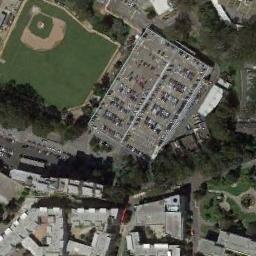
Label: baseball_diamond